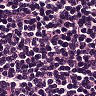
Metastatic tissue present: no